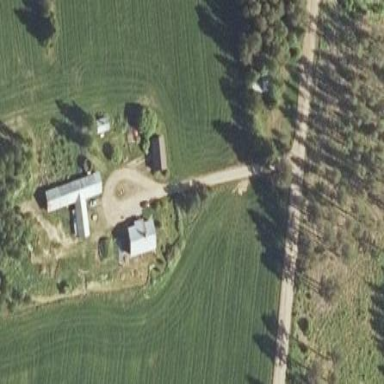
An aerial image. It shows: Farmyard area.